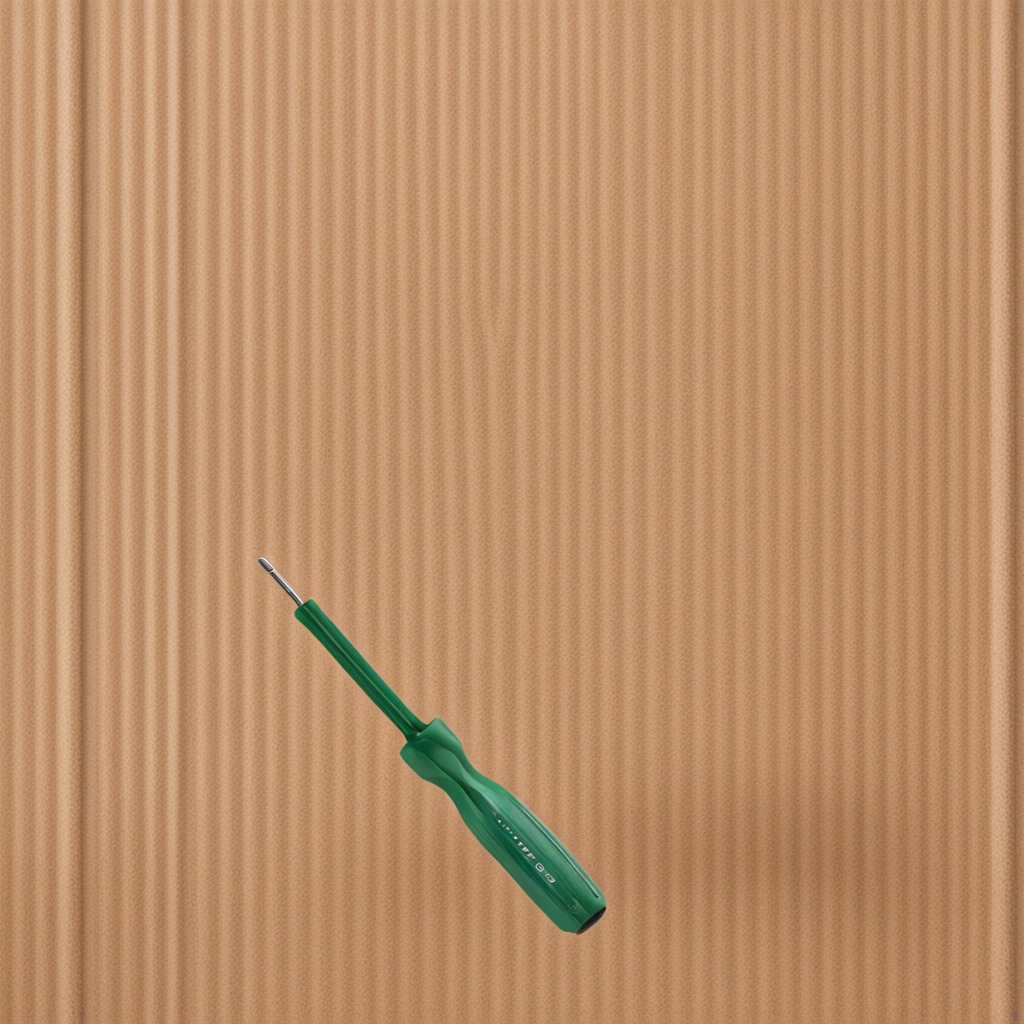
A screwdriver is lying on the cardboard box surface.